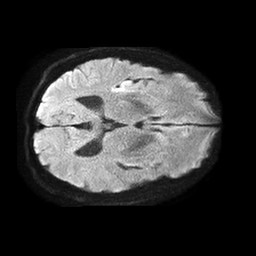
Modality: TRACE
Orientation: axial
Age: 80
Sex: female
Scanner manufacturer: philips
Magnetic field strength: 1.5 T
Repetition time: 4.6 s
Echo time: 0.08517 s